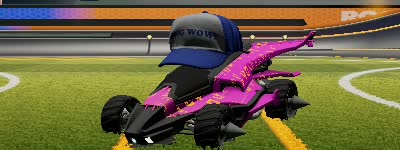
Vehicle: aftershock